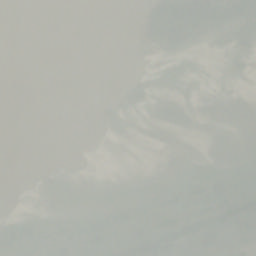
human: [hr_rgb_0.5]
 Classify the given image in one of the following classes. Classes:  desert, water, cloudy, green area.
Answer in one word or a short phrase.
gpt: cloudy